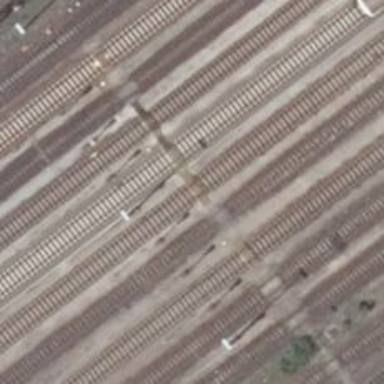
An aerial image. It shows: Rail yard with electrified contact lines for the railway.